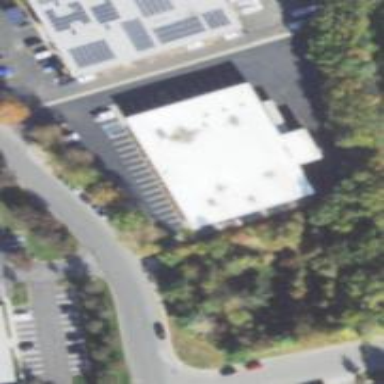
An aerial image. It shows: Commercial building.